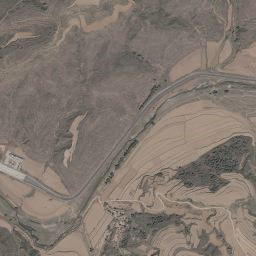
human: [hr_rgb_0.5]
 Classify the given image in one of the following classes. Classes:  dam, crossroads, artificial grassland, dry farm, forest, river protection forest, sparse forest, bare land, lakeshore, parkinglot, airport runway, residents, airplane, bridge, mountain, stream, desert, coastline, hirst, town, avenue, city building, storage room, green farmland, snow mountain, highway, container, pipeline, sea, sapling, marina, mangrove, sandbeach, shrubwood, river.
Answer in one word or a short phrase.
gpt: mountain